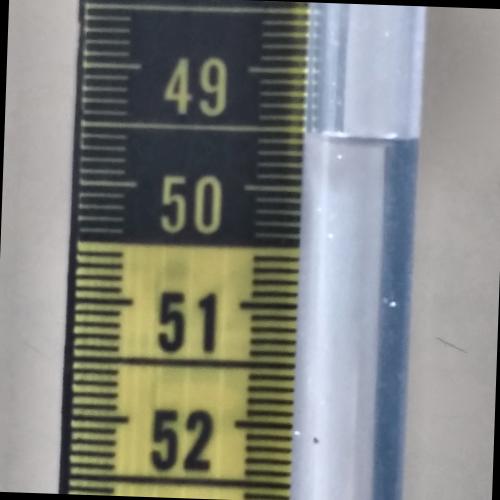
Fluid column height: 49.5 cm